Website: macys
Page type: gifting
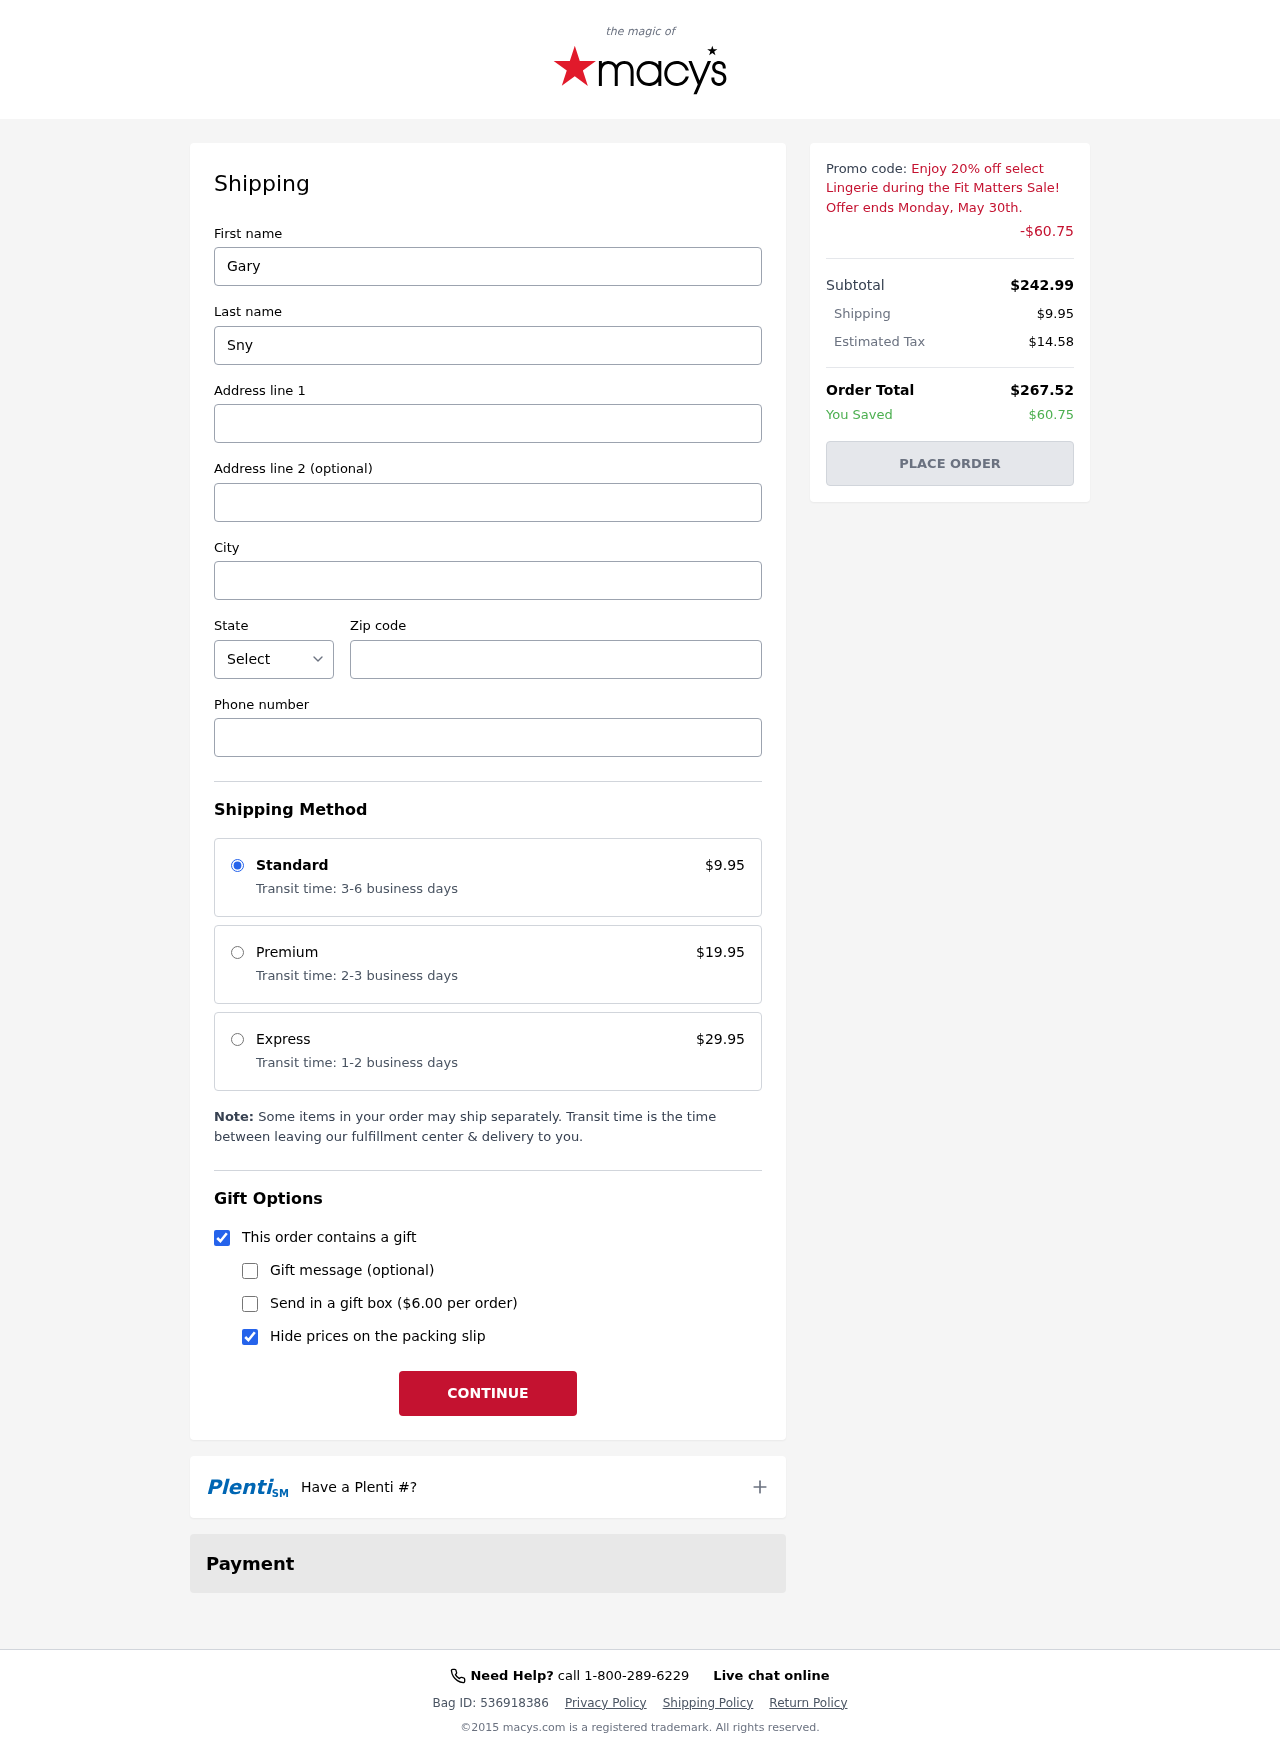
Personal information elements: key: PII_CITY
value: North Brianna
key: PII_FIRSTNAME
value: Gary
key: PII_LASTNAME
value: Snyder
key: PII_PHONE
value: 6949343442
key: PII_POSTCODE
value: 13860
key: PII_STATE_ABBR
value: IN
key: PII_STREET
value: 1425 Jackson Manor Apt. 069
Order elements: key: ORDER_SHIPPING_COST
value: $9.95
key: ORDER_DISCOUNT
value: -$60.75
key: ORDER_SUBTOTAL
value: $242.99
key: ORDER_TAX
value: $14.58
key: ORDER_TOTAL
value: $267.52
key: ORDER_SAVINGS
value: $60.75